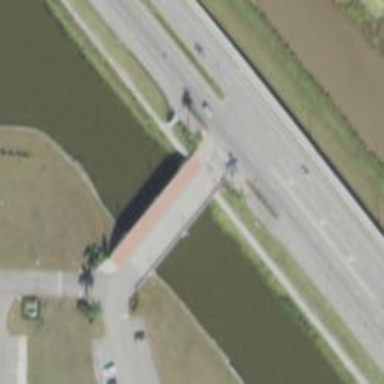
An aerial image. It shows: Marked crossing on asphalt cycleway along North Cattlemen Road.